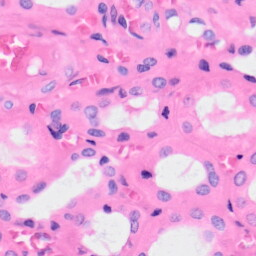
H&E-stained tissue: Kidney